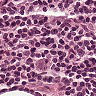
Metastatic tissue present: no